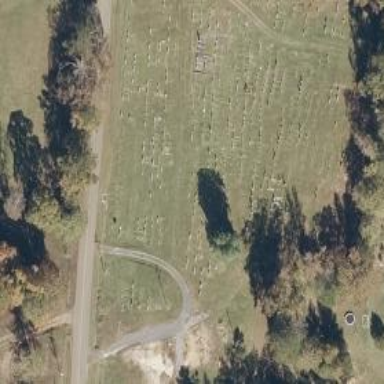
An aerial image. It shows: Graveyard area designated as cemetery.